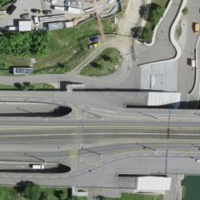
EUNIS habitat code: 57
Species observed at this site:
Anthyllis vulneraria